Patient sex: M
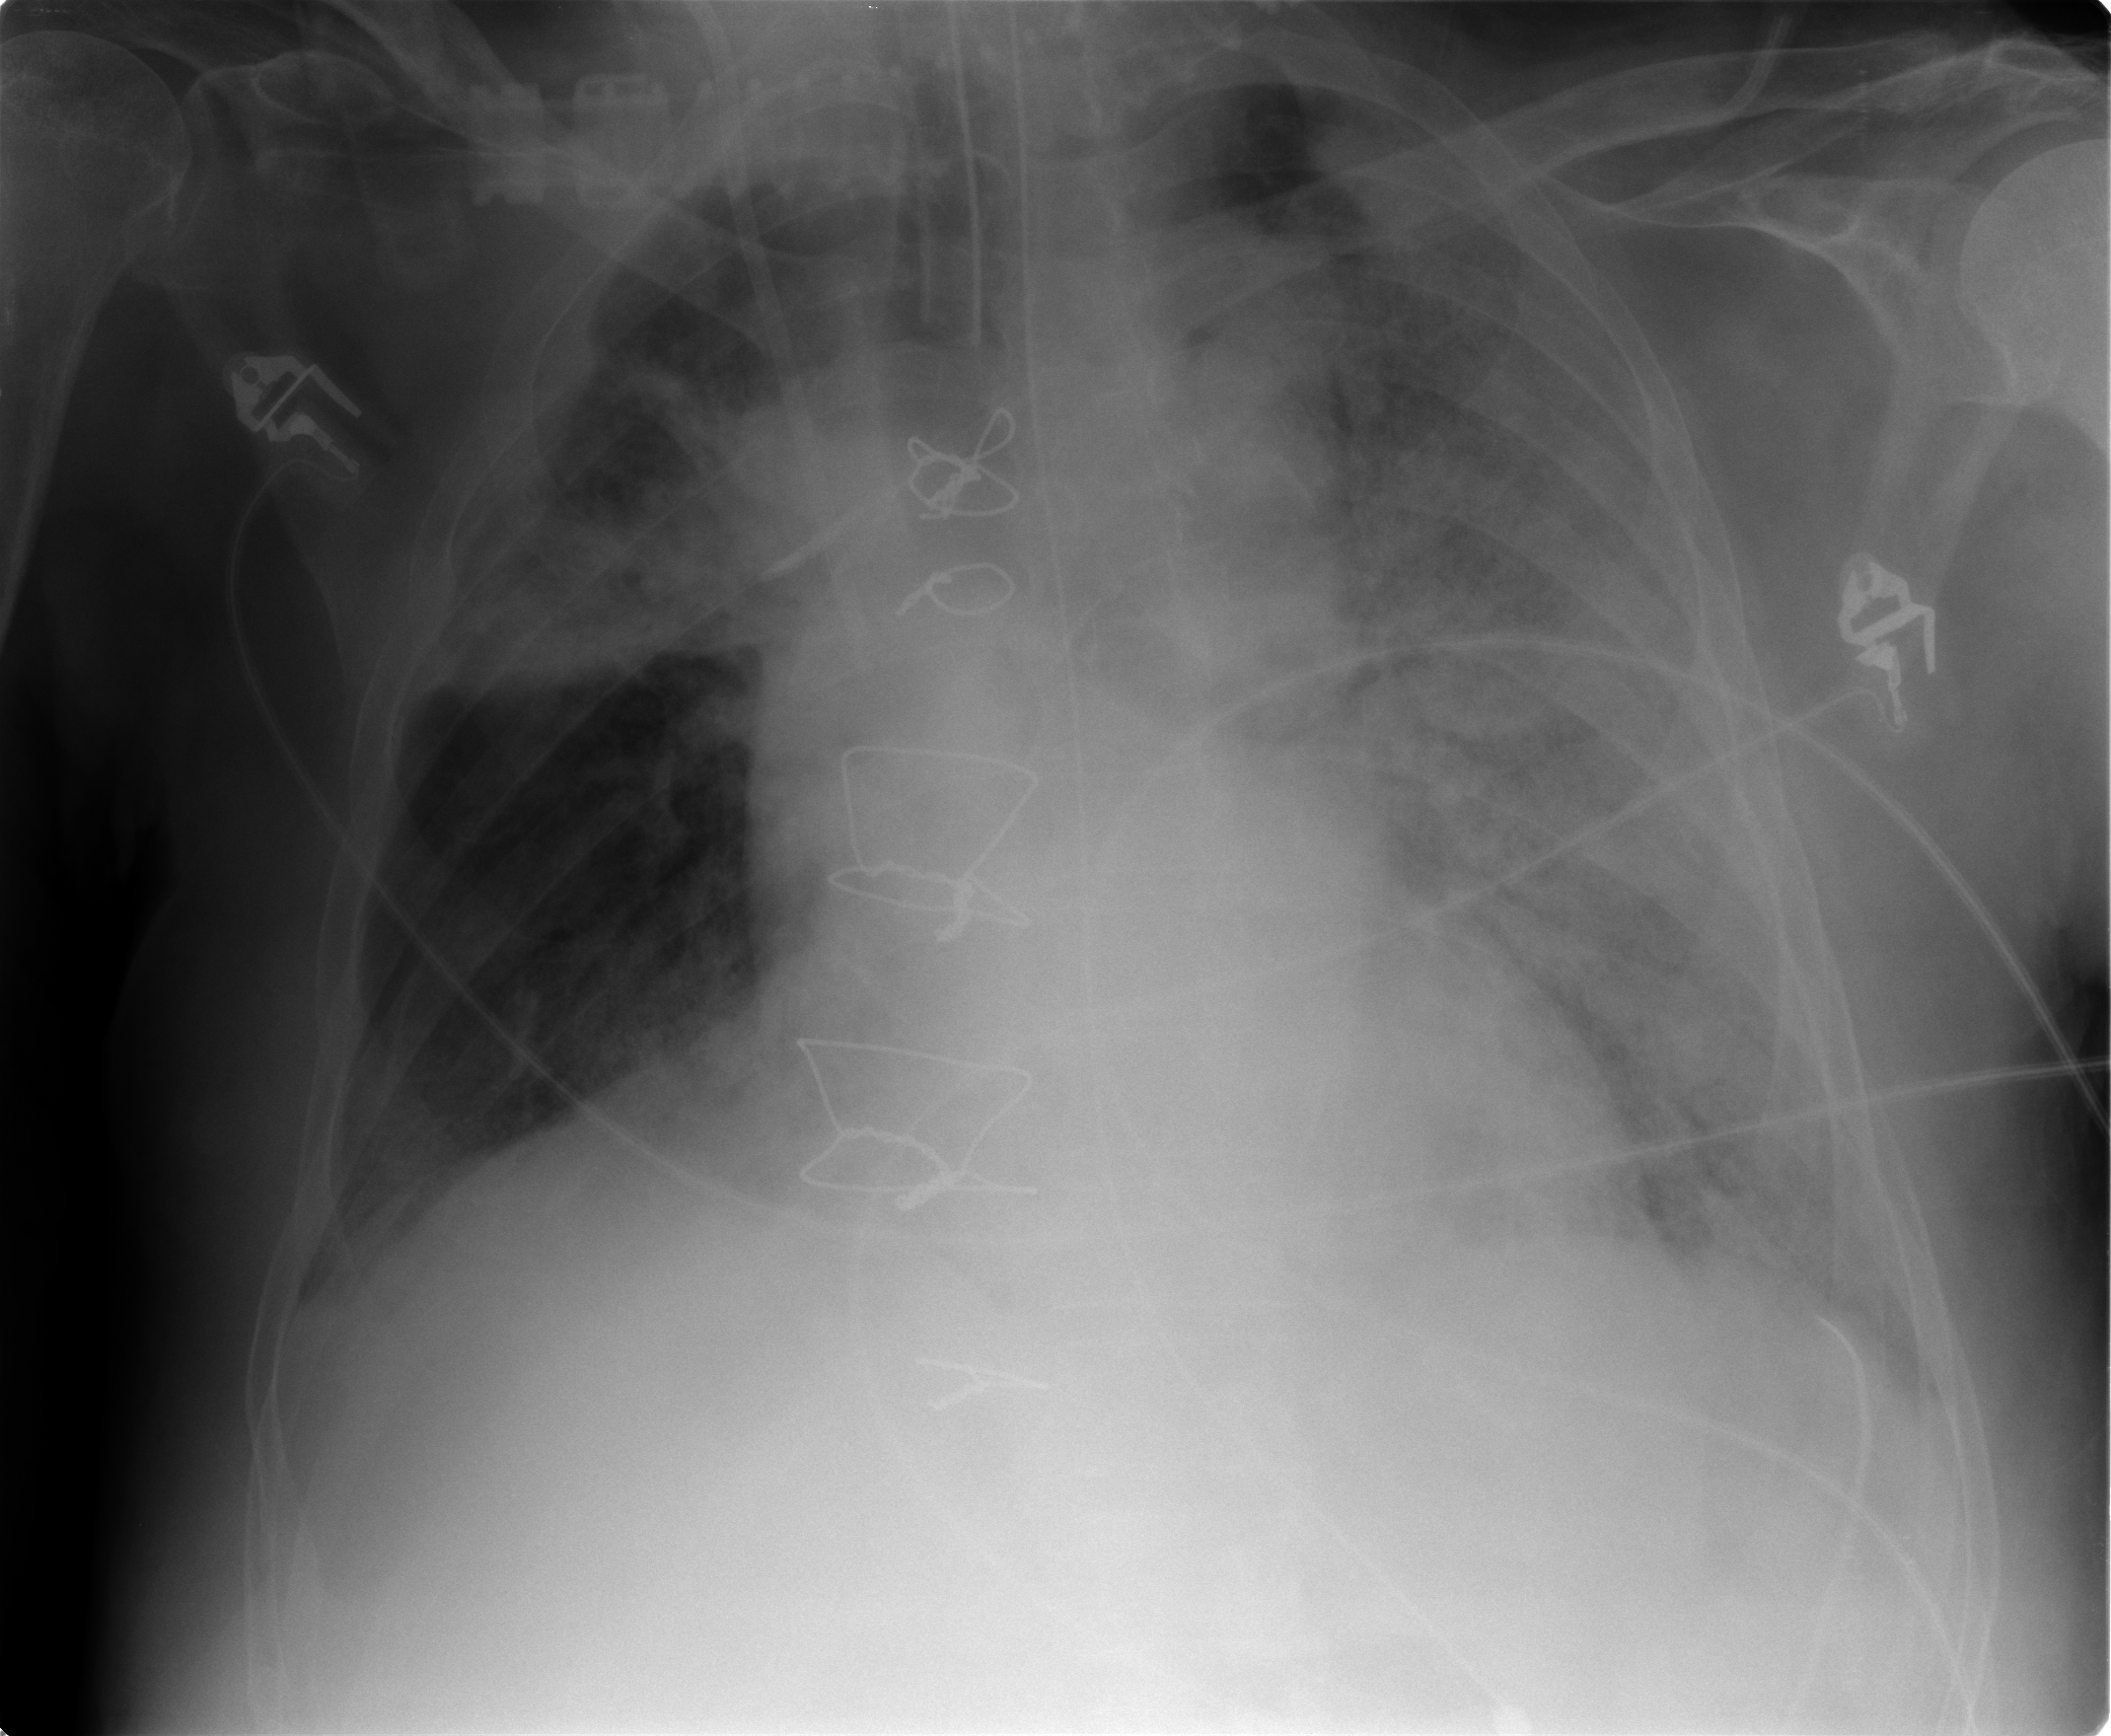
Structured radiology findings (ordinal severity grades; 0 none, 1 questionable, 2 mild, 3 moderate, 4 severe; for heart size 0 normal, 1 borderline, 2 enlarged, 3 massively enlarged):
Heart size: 2
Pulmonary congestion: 2
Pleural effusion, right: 1
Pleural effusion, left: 2
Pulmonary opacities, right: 3
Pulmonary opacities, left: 4
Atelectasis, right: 3
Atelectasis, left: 3